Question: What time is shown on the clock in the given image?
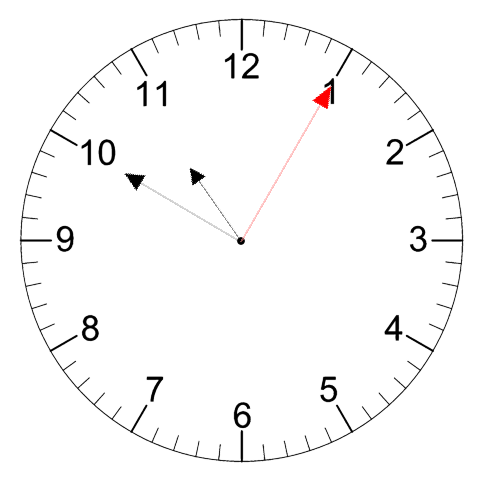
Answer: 10:50:05